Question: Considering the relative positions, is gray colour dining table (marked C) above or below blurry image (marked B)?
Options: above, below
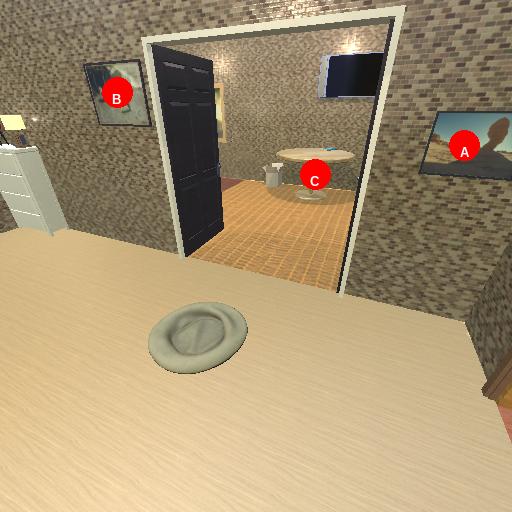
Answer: above